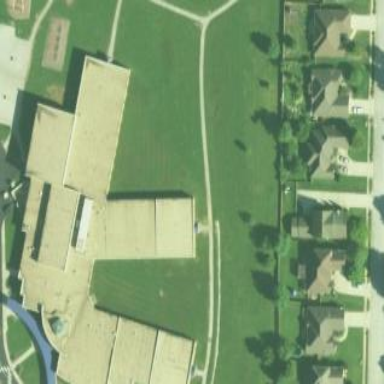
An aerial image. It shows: School building.